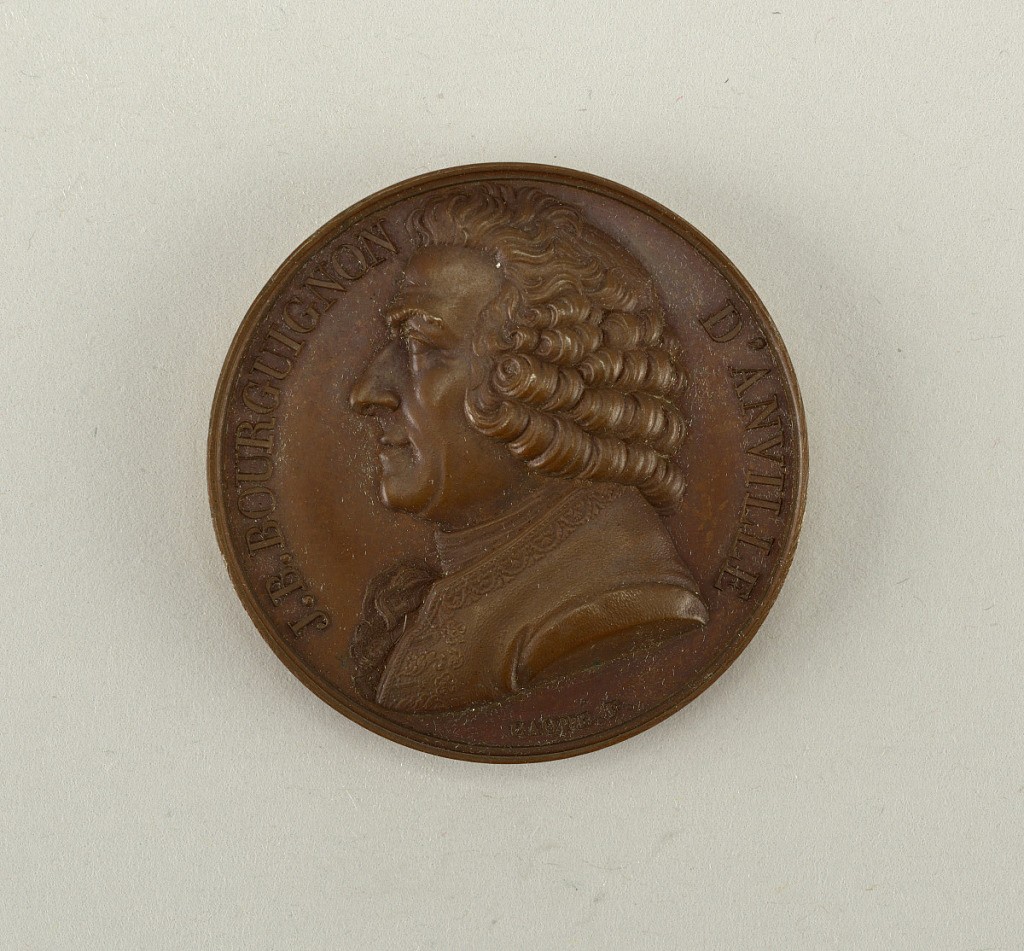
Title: Galerie métallique des grands hommes français (Great Men of France)
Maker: Armand-Auguste Caqué, French, 1793 - 1881
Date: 1821
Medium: Cast bronze
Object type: Medal
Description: Bust of Jean Baptiste Bourguignon d'Anville (1697 - 1782), to the left.